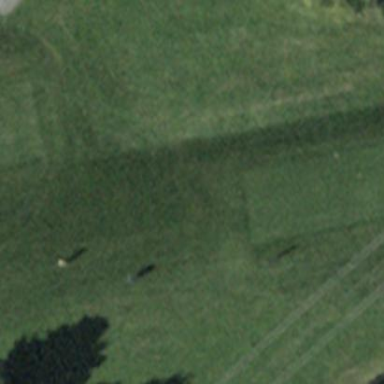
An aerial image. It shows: Grassy area designated as golf tee.